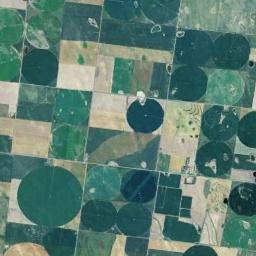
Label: circular_farmland